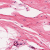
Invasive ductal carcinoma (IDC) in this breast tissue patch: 0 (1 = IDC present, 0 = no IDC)